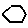
Label: hexagon